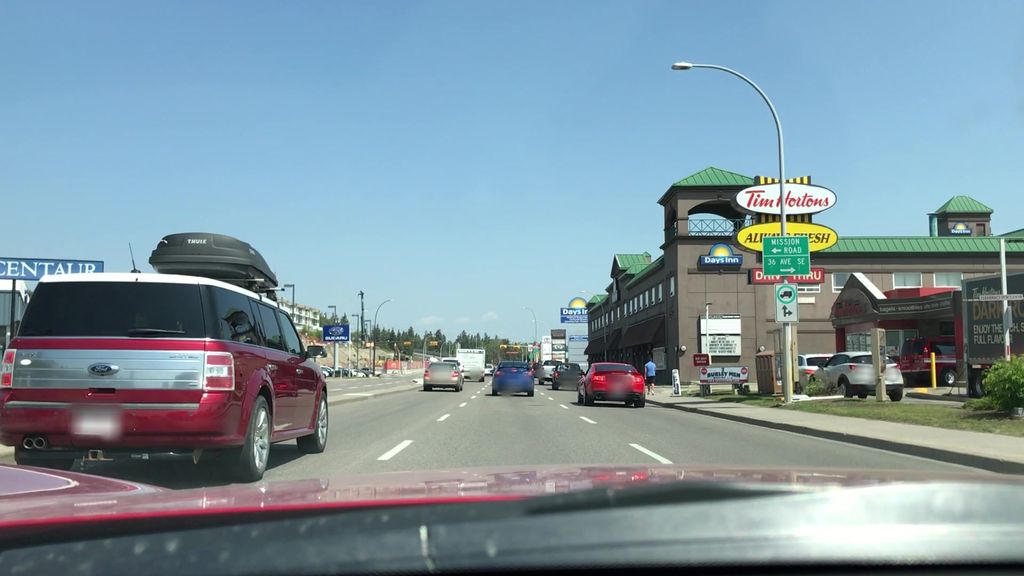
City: calgary